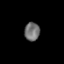
Tissue: prostate
Cell type: Fibroblasts
Senescence score: 0.7177
Nuclear area (px): 277
Mean DAPI intensity: 112.274